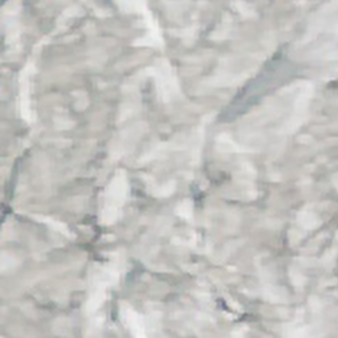
Label: other